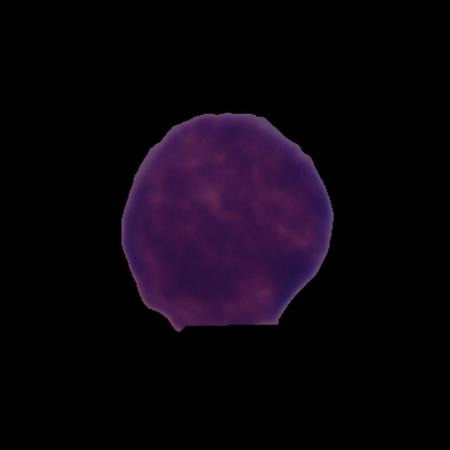
Label: cancer